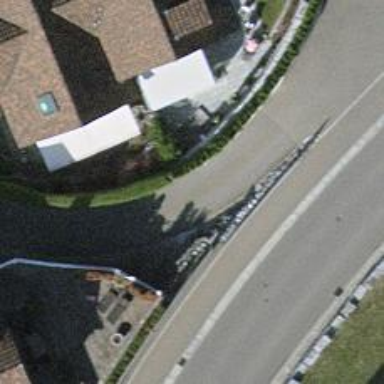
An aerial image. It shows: Hedge acting as barrier.